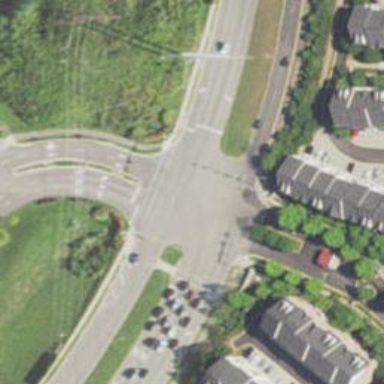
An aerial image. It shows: Marked crossing on cycleway.